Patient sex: M
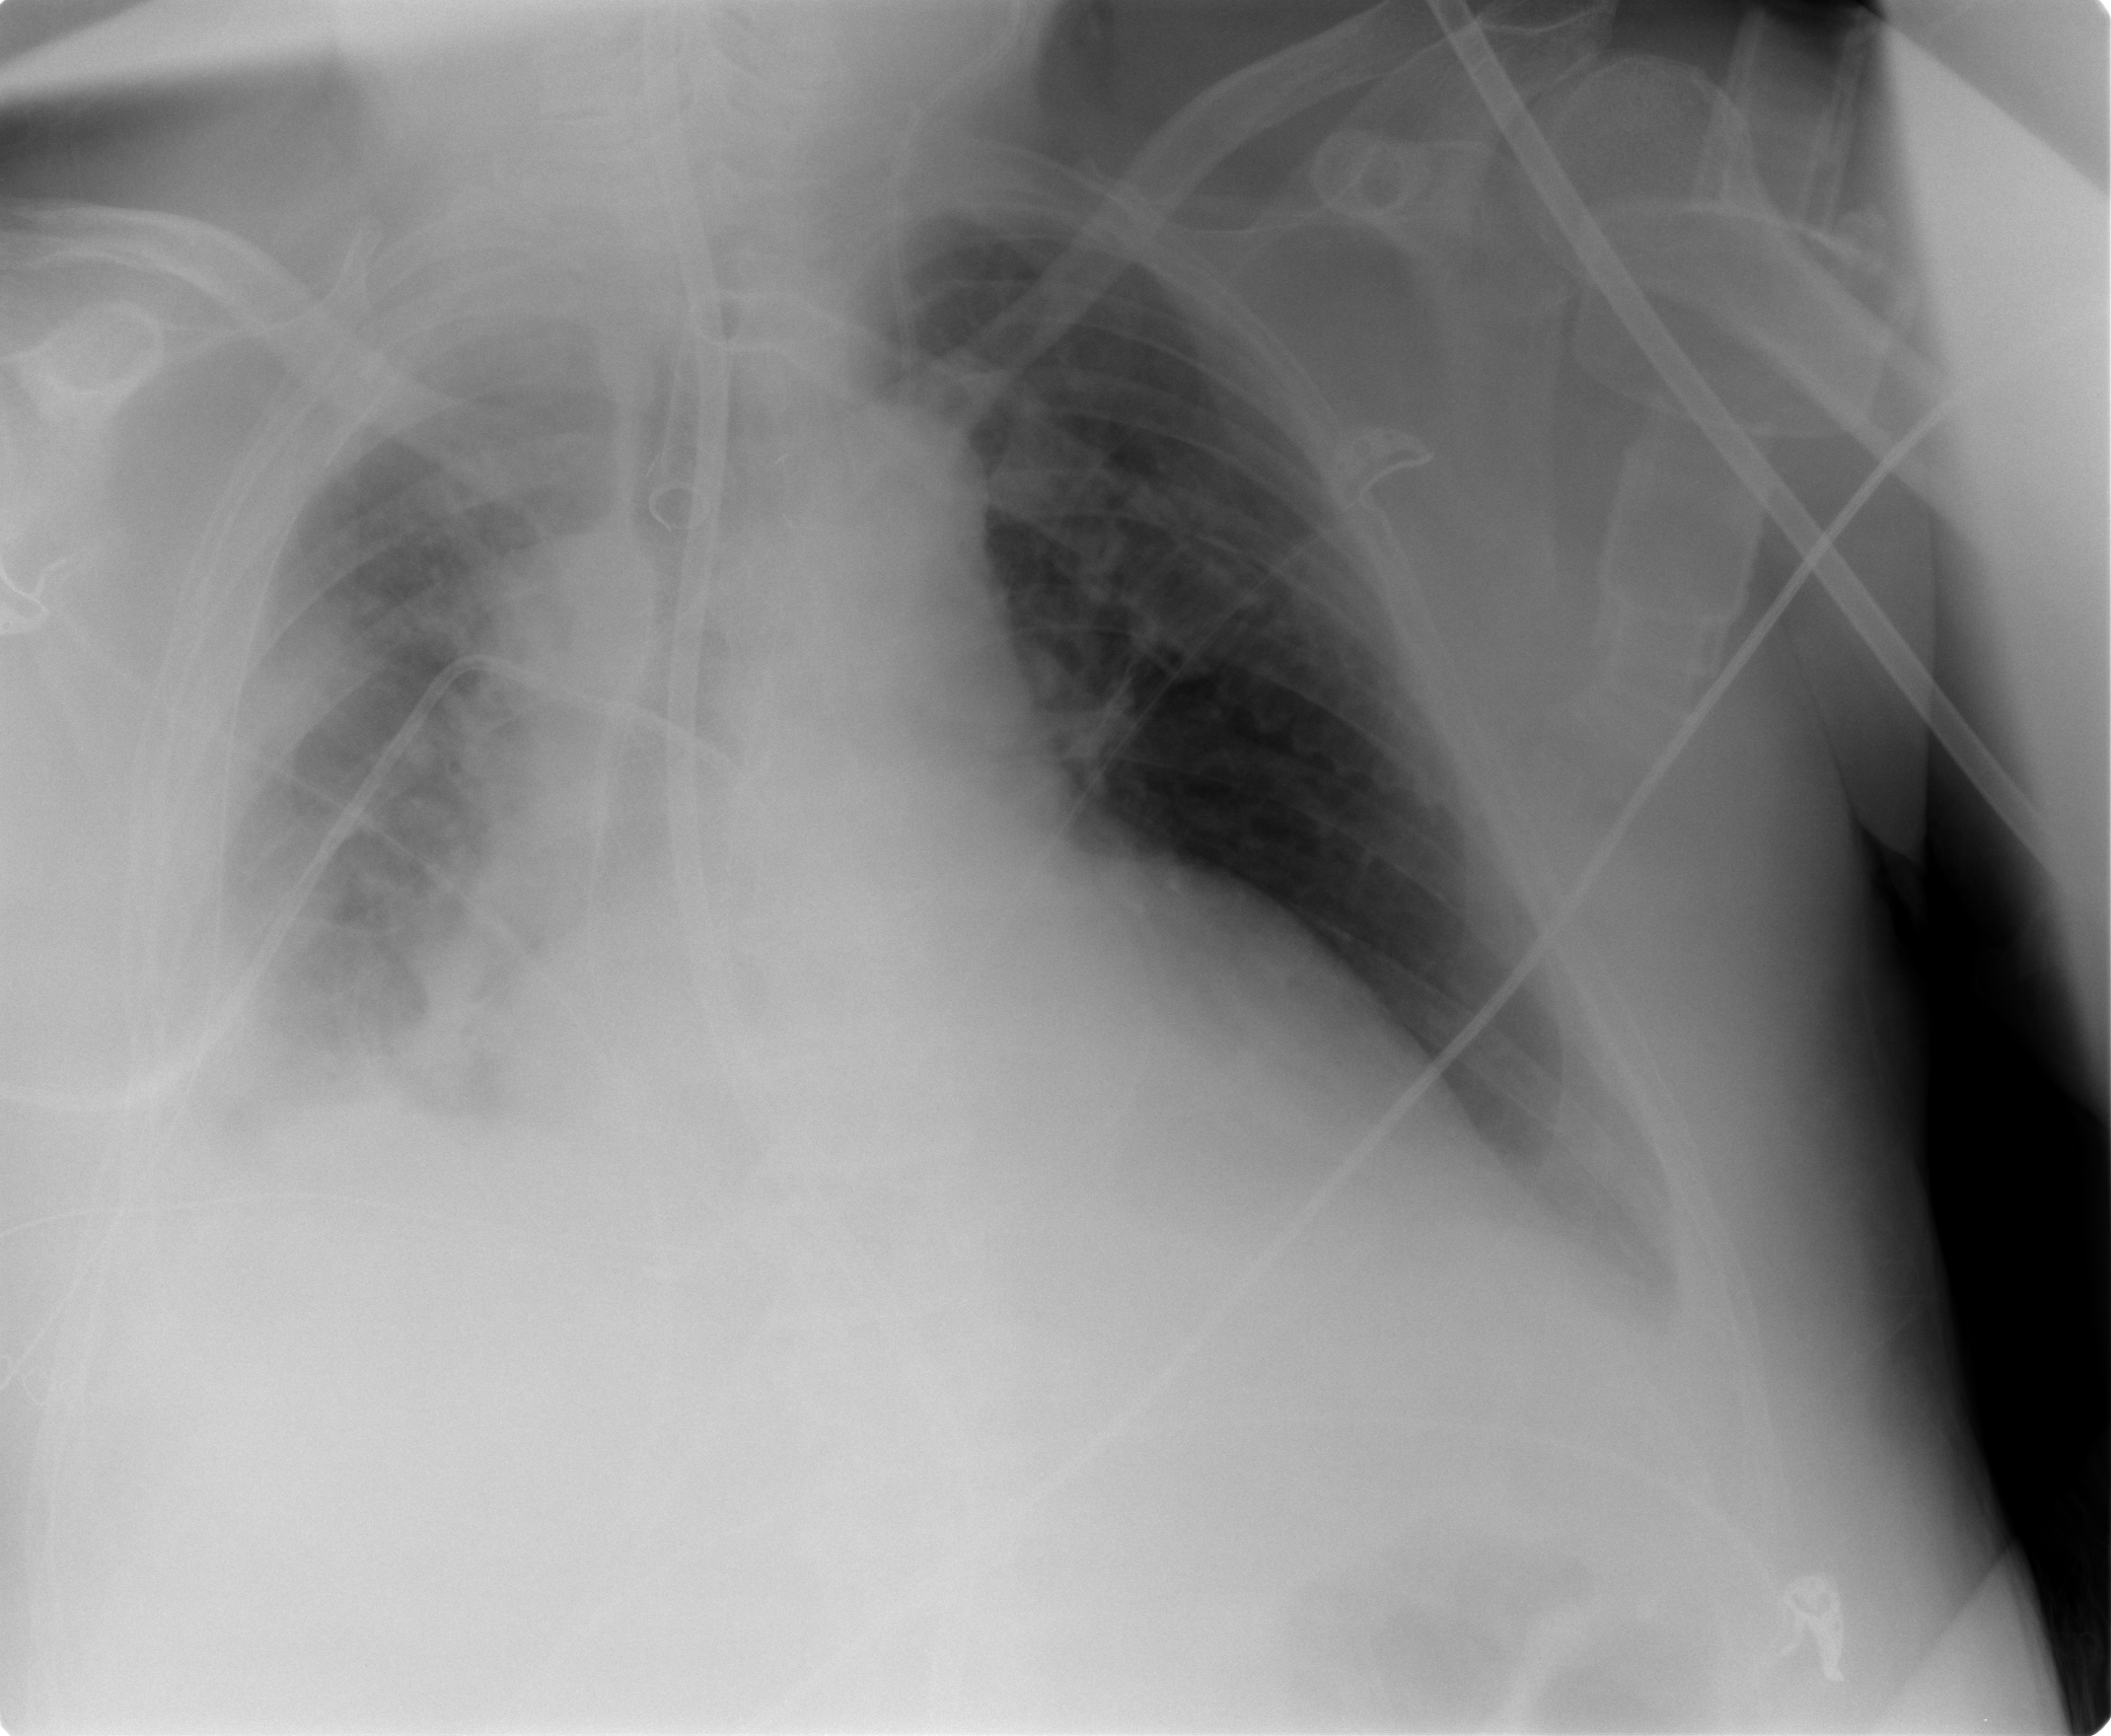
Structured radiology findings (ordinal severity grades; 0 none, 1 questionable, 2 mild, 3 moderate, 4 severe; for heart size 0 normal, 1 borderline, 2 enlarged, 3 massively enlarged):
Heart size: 2
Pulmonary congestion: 2
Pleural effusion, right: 3
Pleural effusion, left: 2
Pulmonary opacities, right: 3
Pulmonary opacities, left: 0
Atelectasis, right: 3
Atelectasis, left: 2